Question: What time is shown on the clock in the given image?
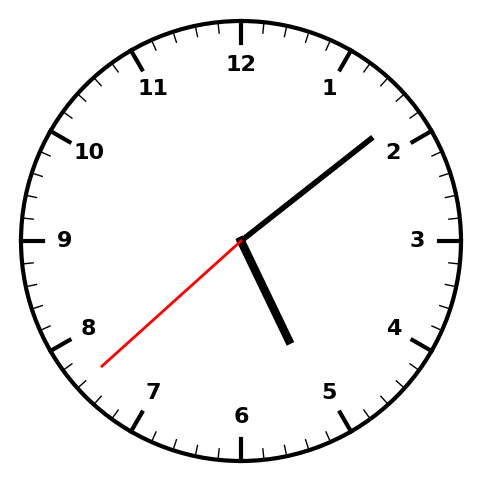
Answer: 05:08:38